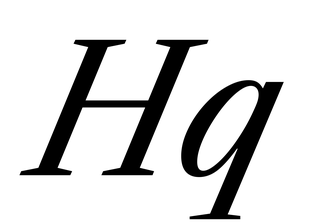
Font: LibreCaslonText-Italic_Italic